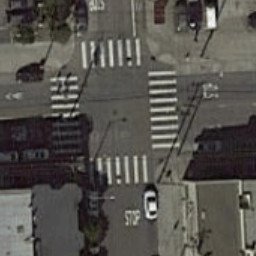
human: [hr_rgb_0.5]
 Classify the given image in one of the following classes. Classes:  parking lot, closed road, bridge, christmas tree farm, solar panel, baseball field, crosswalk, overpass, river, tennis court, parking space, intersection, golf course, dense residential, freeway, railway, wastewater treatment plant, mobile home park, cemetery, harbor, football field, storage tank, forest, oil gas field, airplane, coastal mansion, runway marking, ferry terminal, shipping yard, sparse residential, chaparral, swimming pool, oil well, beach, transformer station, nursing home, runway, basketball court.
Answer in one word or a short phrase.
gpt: crosswalk